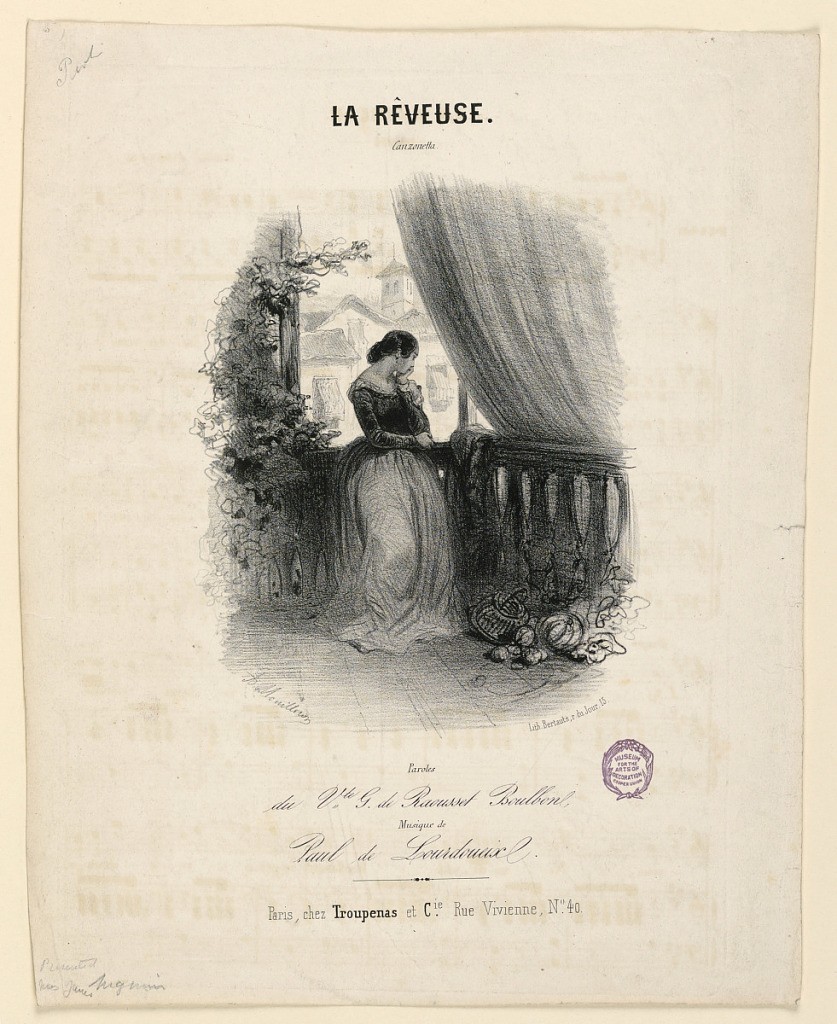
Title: Title Page of the Song "La Rêveuse" by Gaston de Roausset Baulbon with Music by Paul de Lourefourix
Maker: Adolphe Mouilleron, French, 1820 - 1881
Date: ca. 1850
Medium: Lithograph on paper
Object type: Print
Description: The lithograph is after 1931-72-5. The publishing house is: Paris, chez Troupenas et Cie, Rue Vivienne, No. 40. On the verso is the first page of the song.